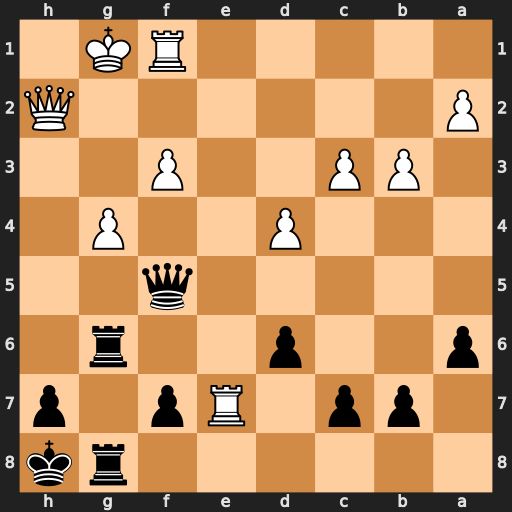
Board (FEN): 6rk/1pp1Rp1p/p2p2r1/5q2/3P2P1/1PP2P2/P6Q/5RK1
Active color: b
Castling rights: -
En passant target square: -
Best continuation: Rxg4+ fxg4 Rxg4+ Qg2 Rxg2+